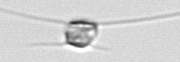
Label: Chaetoceros_similis